Aerial crown-view tile of a tropical tree (Barro Colorado Island, Panama), acquired 20240716:
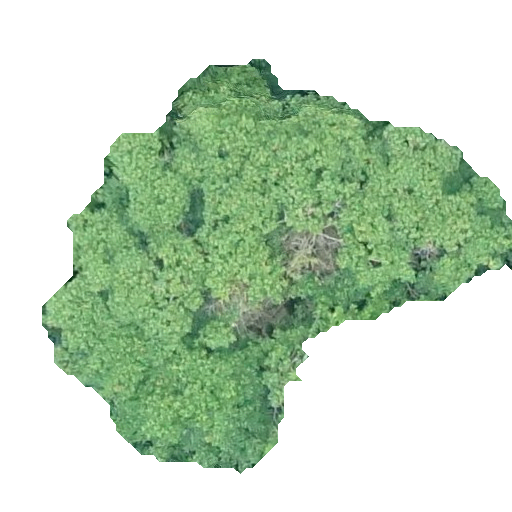
Species: Hura crepitans
GBIF accepted scientific name: Hura crepitans
Crown area: 175.715 m²